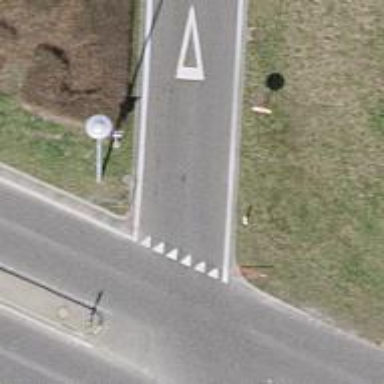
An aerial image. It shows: Road with "give way" sign.